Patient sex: M
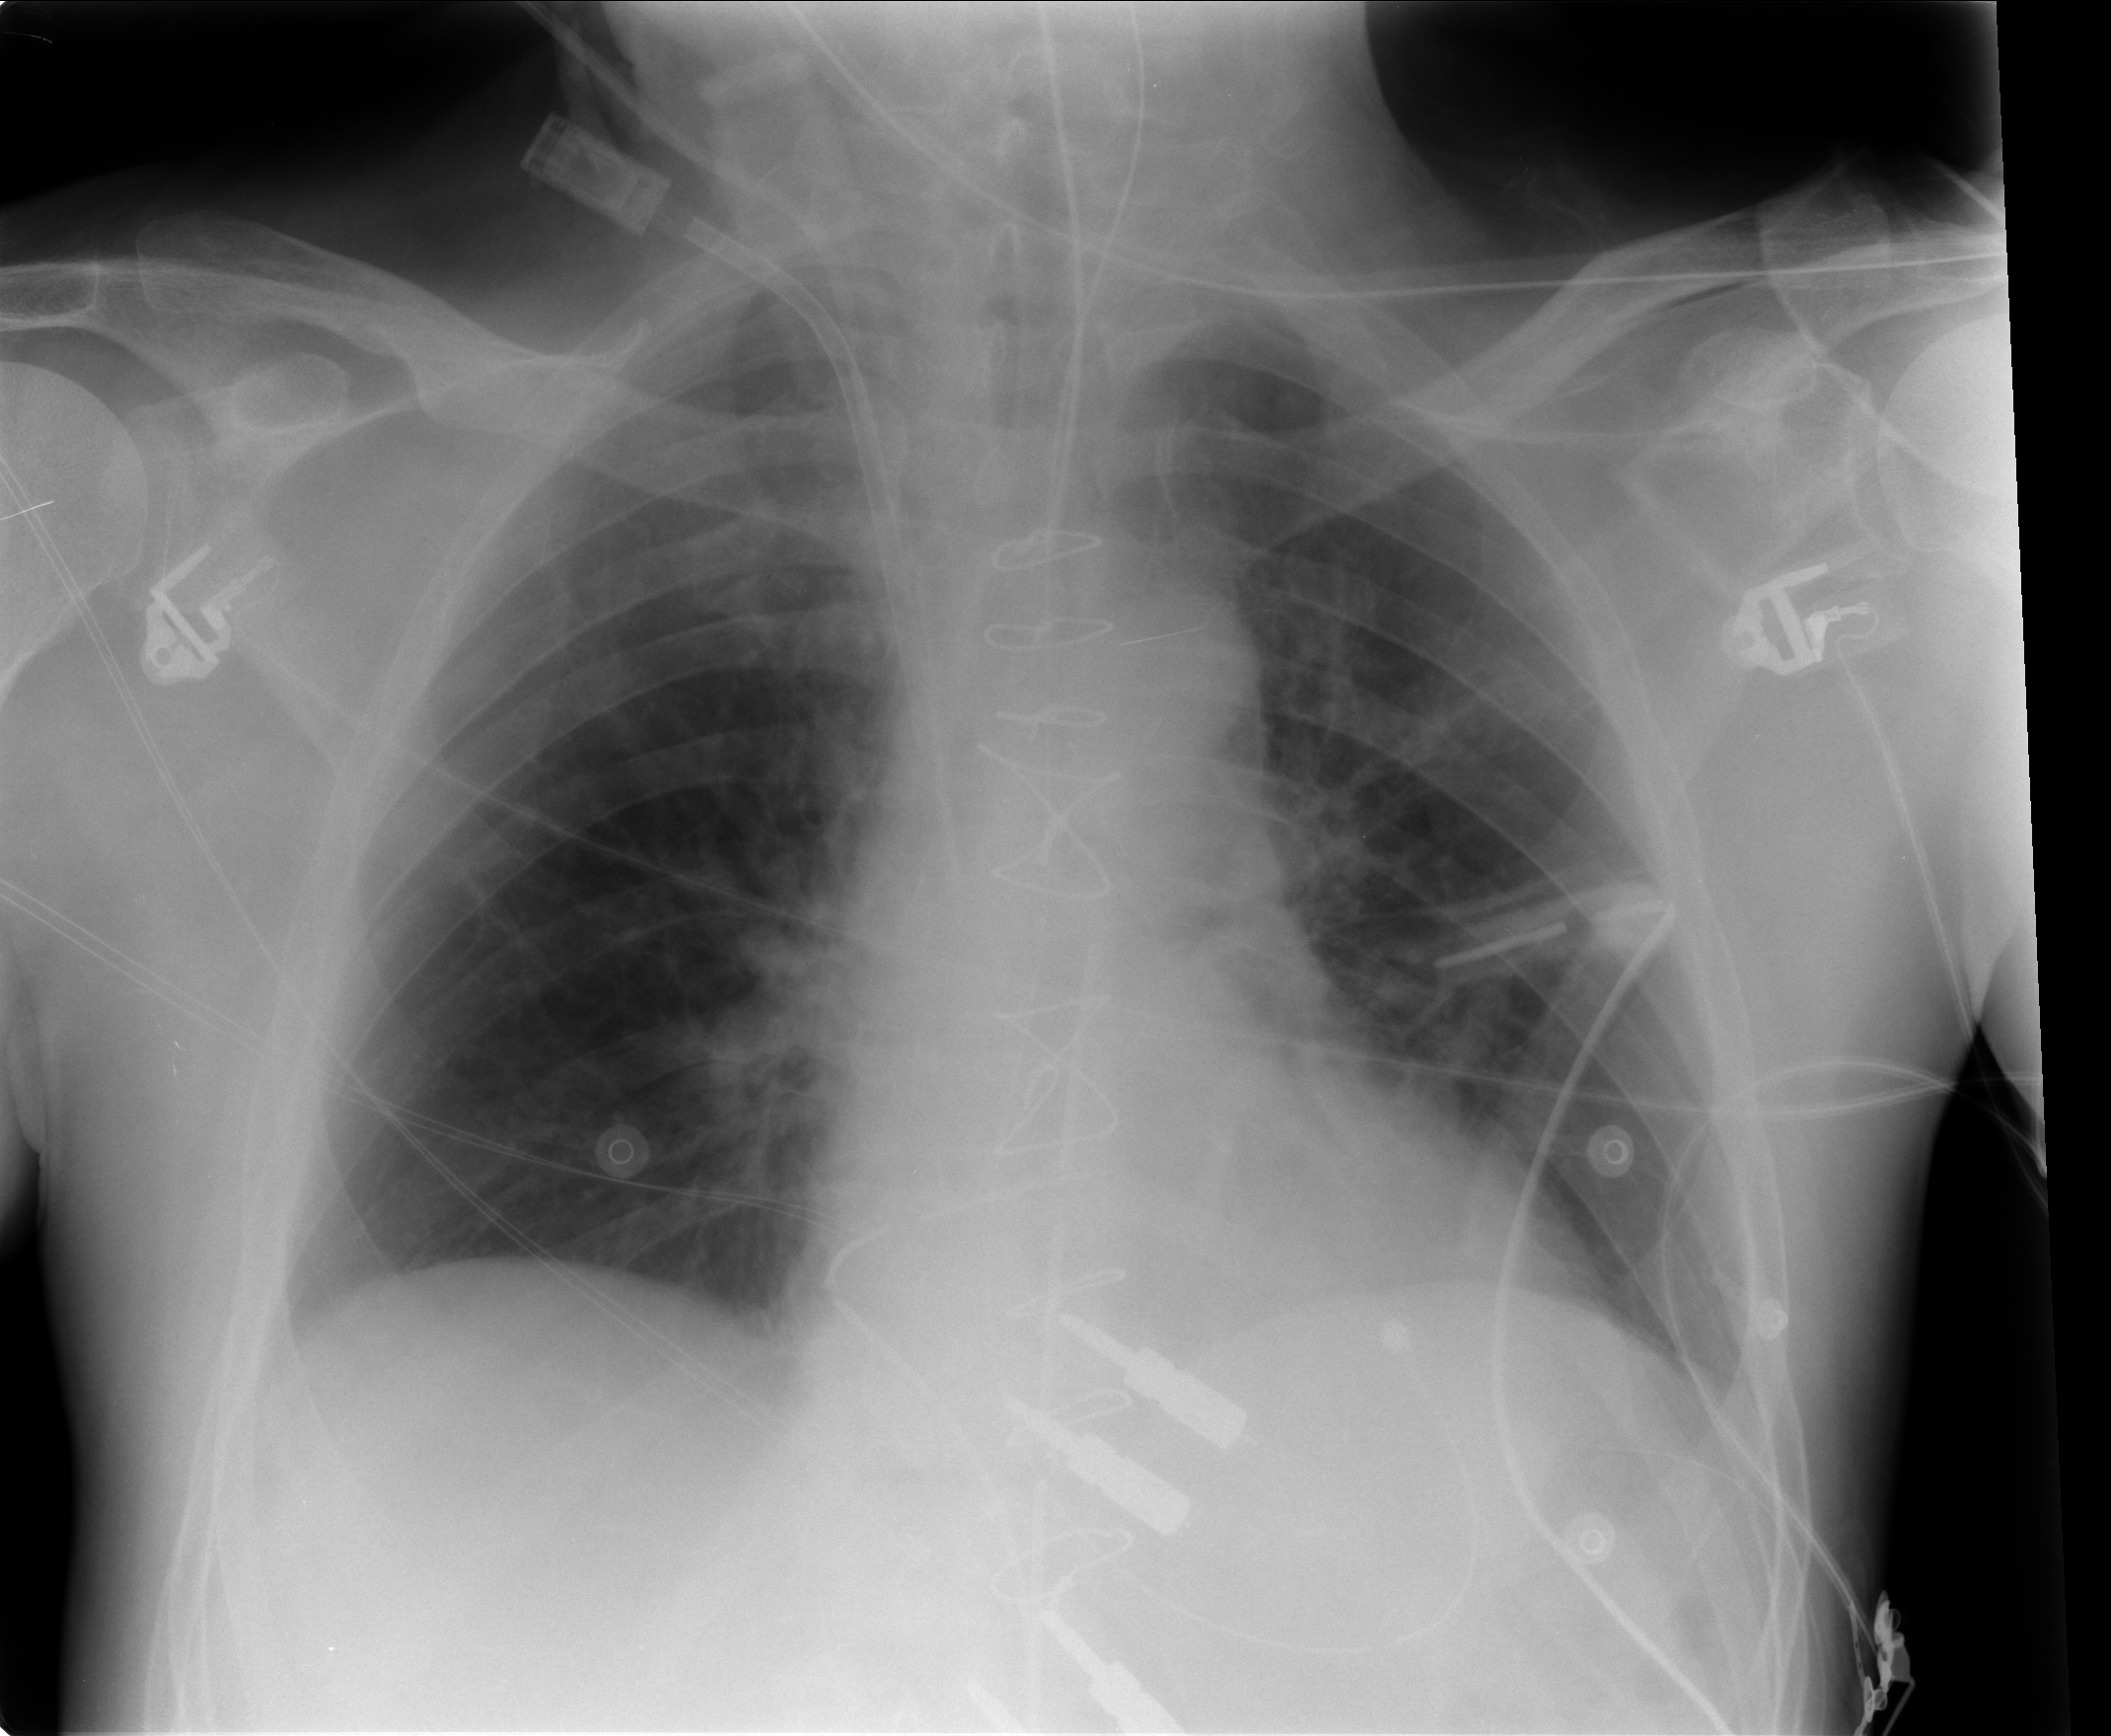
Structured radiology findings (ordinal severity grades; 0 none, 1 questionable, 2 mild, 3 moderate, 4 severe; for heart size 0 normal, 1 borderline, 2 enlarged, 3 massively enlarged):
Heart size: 0
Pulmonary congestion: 0
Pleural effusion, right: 0
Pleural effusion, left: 0
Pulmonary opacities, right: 0
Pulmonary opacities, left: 0
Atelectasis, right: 2
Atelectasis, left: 2